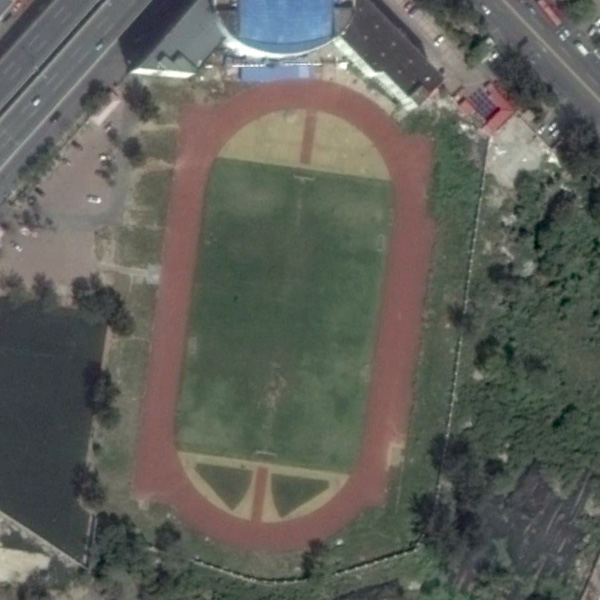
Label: Playground